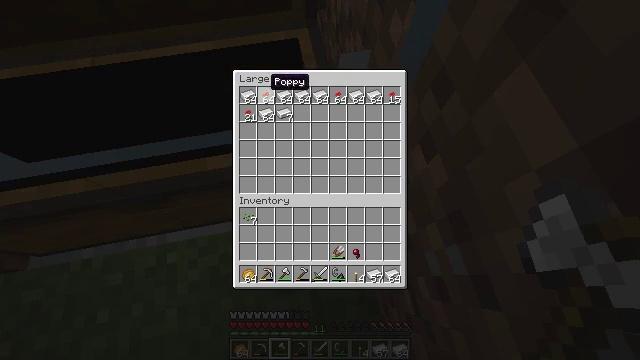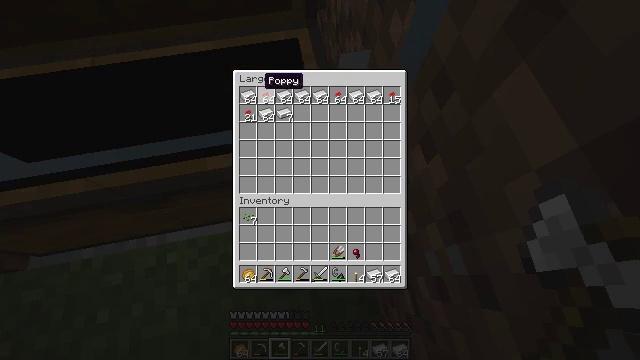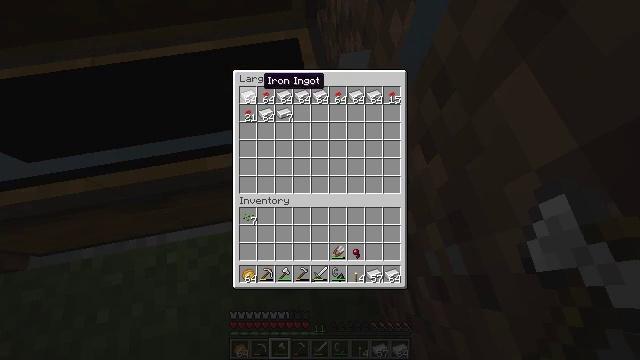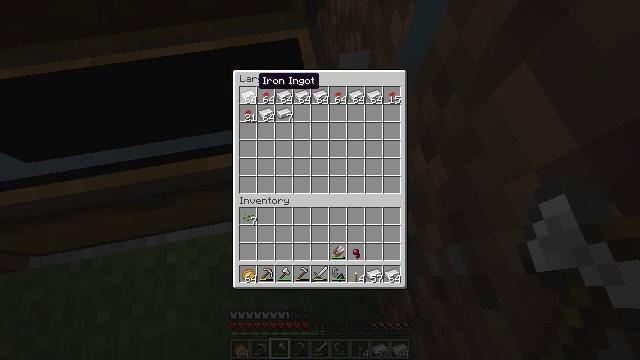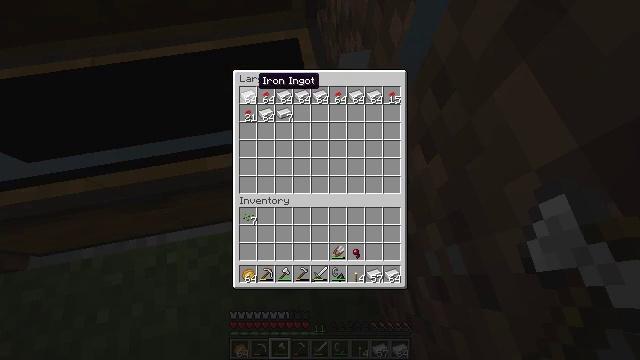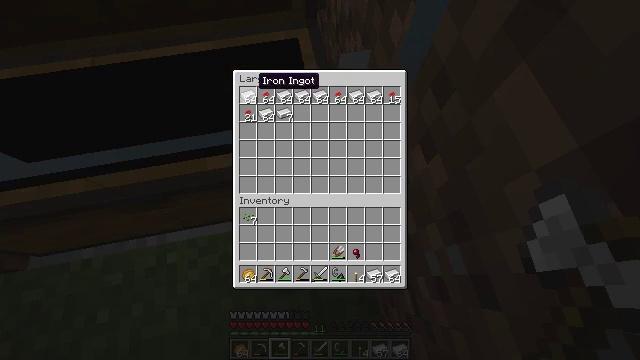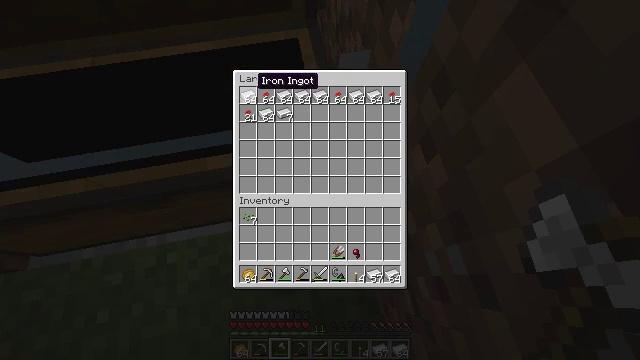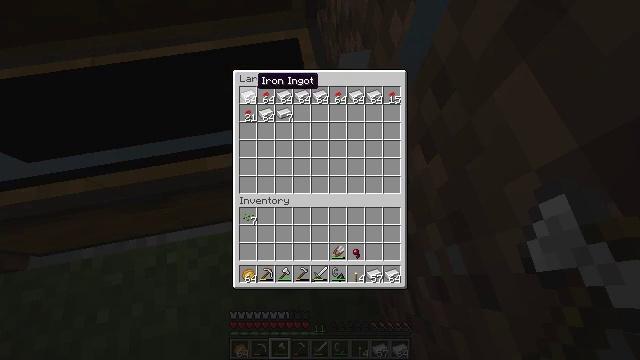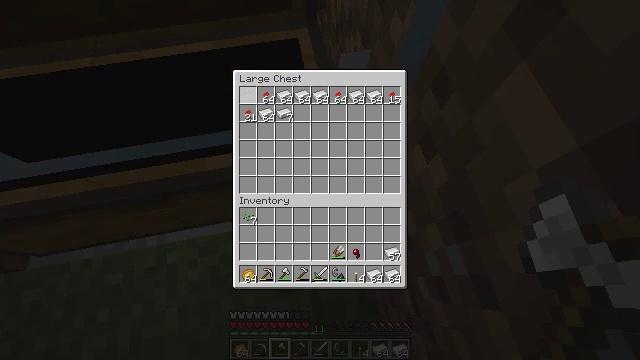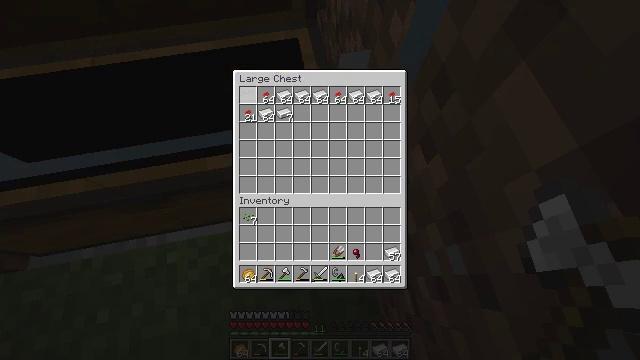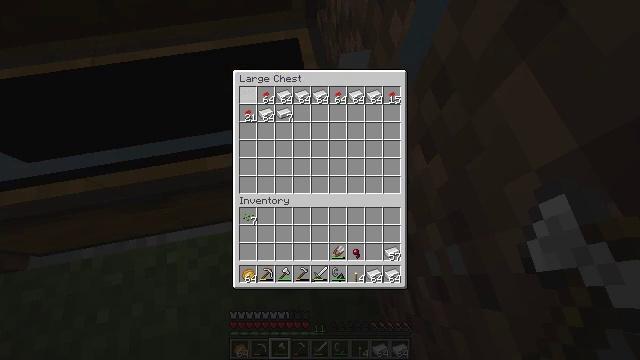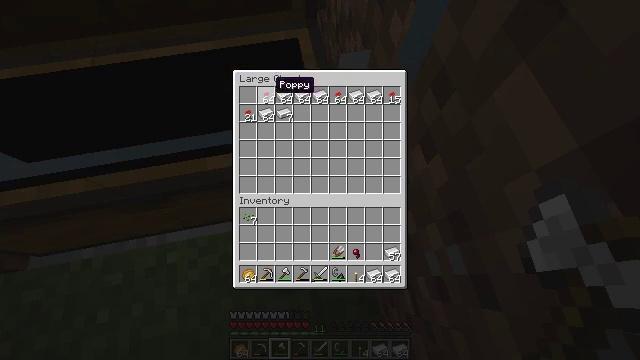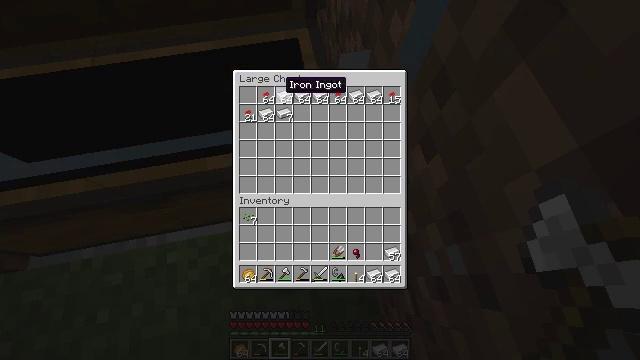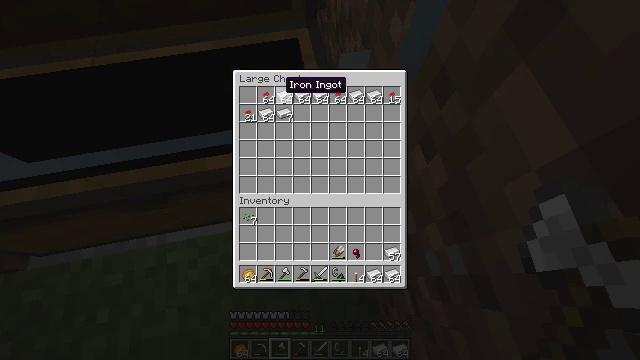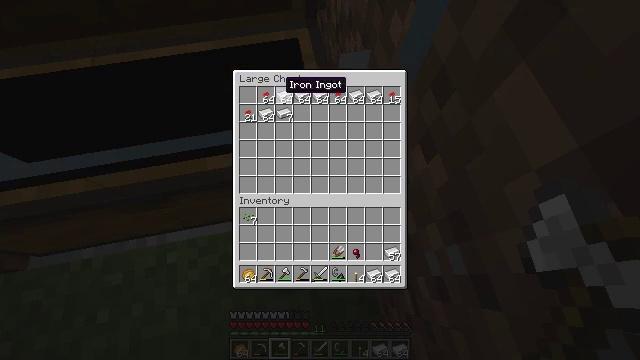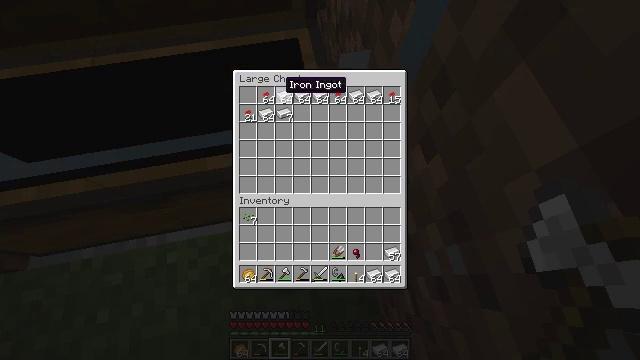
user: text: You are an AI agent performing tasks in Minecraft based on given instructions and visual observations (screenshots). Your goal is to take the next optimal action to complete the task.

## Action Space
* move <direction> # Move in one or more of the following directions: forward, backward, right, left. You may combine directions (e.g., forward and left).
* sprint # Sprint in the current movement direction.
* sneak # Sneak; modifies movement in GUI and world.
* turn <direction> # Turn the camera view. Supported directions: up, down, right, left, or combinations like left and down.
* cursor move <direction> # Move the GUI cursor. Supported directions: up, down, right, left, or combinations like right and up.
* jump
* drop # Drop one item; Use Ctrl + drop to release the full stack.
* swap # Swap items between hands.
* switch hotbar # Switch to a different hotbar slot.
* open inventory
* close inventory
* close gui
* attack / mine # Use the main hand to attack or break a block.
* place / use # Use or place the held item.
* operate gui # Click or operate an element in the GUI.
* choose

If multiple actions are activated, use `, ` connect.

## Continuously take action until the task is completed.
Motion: motion action
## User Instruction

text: Gather dirt.
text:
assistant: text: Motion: sneak
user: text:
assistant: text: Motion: sneak
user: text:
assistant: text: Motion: sneak
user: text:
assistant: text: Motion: sneak
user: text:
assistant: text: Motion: sneak
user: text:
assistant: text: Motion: sneak
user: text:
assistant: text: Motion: sneak
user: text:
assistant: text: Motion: sneak, operate gui
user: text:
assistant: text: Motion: sneak, operate gui
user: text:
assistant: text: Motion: sneak
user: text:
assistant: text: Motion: sneak, cursor move right
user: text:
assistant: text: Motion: sneak, cursor move right
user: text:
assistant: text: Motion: sneak
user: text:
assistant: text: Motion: sneak
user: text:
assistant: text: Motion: sneak
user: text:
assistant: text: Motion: sneak
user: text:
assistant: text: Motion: sneak, operate gui
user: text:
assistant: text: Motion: sneak, operate gui
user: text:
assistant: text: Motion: sneak
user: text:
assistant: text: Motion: sneak
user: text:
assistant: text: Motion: sneak
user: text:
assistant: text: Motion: sneak
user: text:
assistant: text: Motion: sneak, operate gui
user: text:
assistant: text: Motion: sneak, operate gui
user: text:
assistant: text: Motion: sneak, operate gui
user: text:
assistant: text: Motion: sneak, cursor move right
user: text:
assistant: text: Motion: sneak
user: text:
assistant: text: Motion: sneak
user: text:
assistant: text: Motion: sneak
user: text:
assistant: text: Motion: sneak